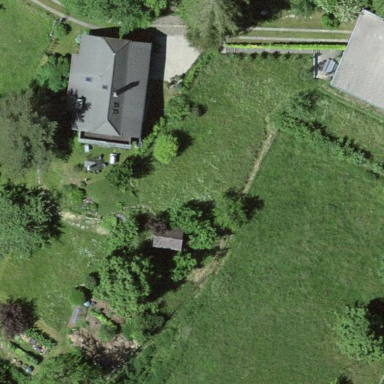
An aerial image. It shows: Farmyard area.